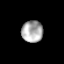
Tissue: prostate
Cell type: T cells
Senescence score: 0.3394
Nuclear area (px): 449
Mean DAPI intensity: 172.911